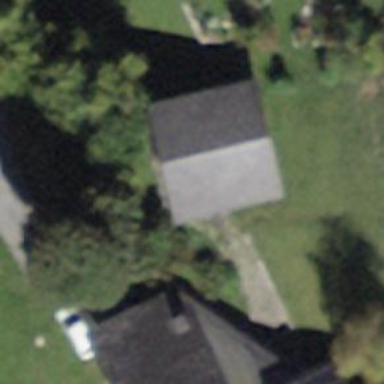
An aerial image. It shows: Rural barn.